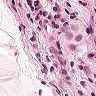
Metastatic tissue present: yes